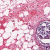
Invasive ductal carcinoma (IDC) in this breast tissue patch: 0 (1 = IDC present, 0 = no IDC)